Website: bh-photo
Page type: billing-address
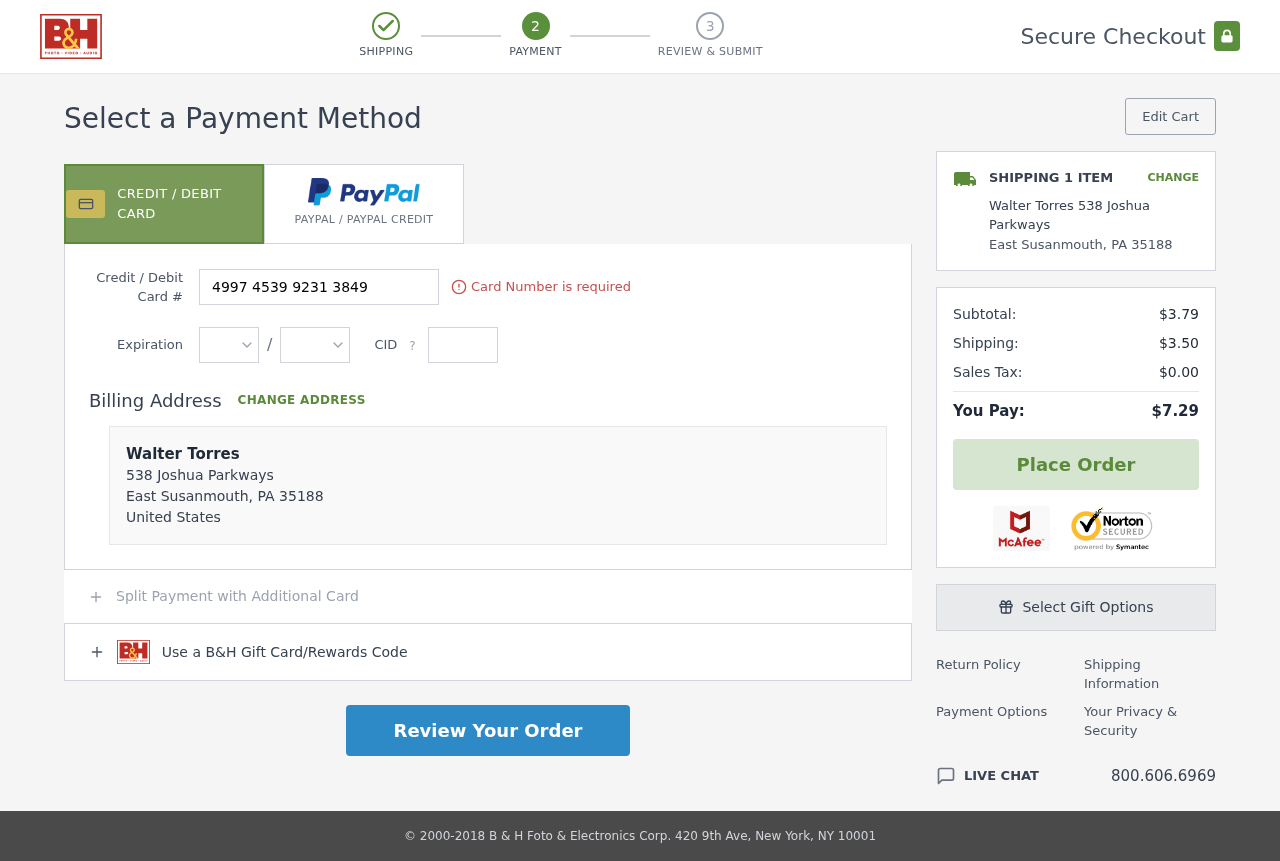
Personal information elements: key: PII_CARD_CVV
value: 698
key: PII_CARD_EXPIRY_MONTH
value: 02
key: PII_CARD_EXPIRY_YEAR
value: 26
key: PII_CARD_NUMBER
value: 4997 4539 9231 3849
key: PII_CITY
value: East Susanmouth
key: PII_COUNTRY
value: United States
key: PII_FULLNAME
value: Walter Torres
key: PII_FULLNAME2
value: Walter Torres
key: PII_POSTCODE
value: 35188
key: PII_STATE_ABBR
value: PA
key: PII_STREET
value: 538 Joshua Parkways
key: PII_POSTCODE_FULL
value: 35188
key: PII_POSTCODE_NUMERIC
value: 35188
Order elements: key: ORDER_NUM_ITEMS
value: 1
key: ORDER_SUBTOTAL
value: $3.79
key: ORDER_SHIPPING_COST
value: $3.50
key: ORDER_TAX
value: $0.00
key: ORDER_TOTAL
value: $7.29